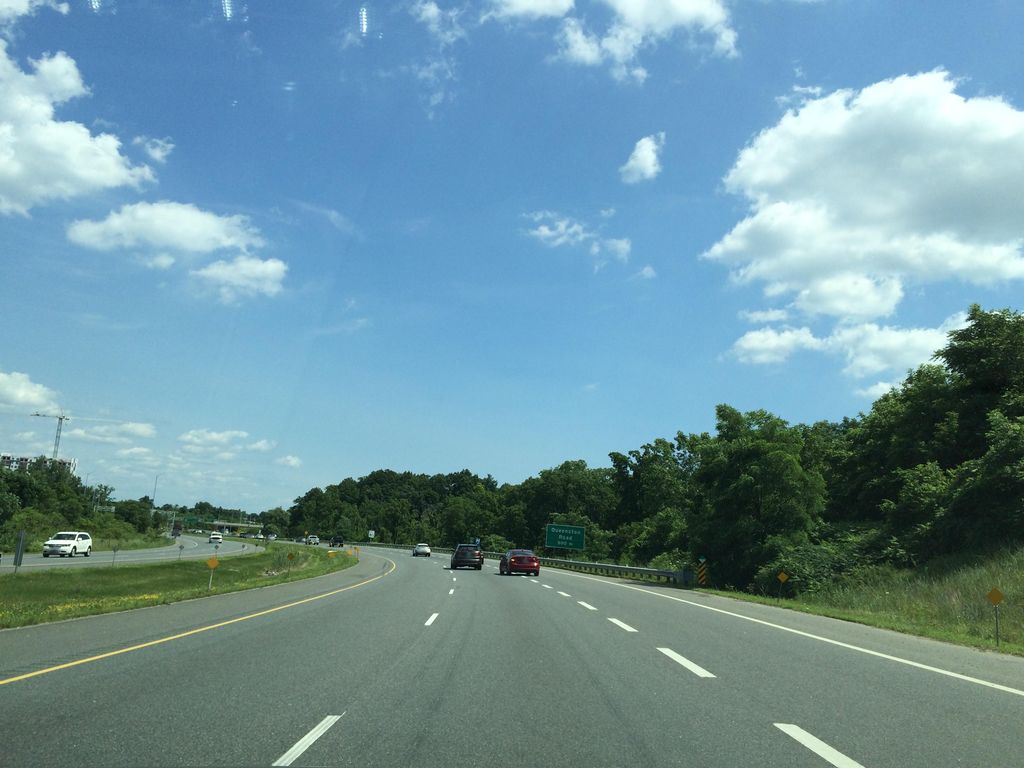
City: hamilton